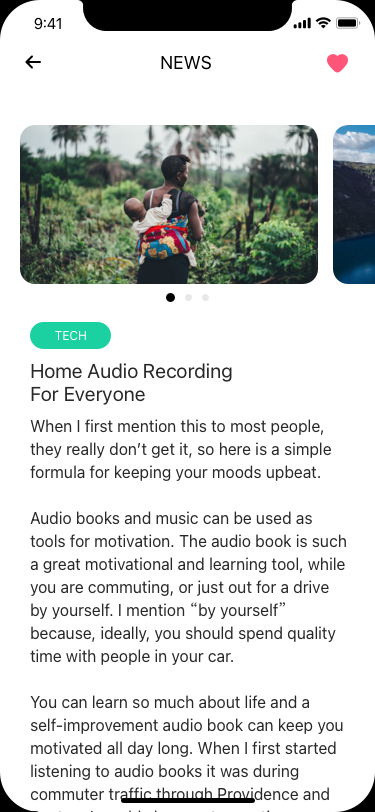
Text in this UI design:
NEWS
Home Audio Recording
For Everyone
When I first mention this to most people, they really don’t get it, so here is a simple formula for keeping your moods upbeat.

Audio books and music can be used as tools for motivation. The audio book is such a great motivational and learning tool, while you are commuting, or just out for a drive by yourself. I mention “by yourself” because, ideally, you should spend quality time with people in your car.

You can learn so much about life and a self-improvement audio book can keep you motivated all day long. When I first started listening to audio books it was during commuter traffic through Providence and Boston. I would show up to meetings relaxed, with fresh ideas, and motivated. When people asked me the secret, I told them about the magic of audio books.

Most of them never asked me again, thought I was some strange eternal optimist, and never bothered to try an audio book.

Unfortunately, many people are slaves to stress, and don’t want to change anything. They go about their lives with a perfect recipe for a heart attack and high blood pressure.

Here is the ultimate recipe for a very sad and short life. You must combine “running late” to work, high volume traffic, the daily latte, a high stress job, and show up barely on time or late.

Some people are, what I call, “mad at the world.” They drive from one intersection to the next, making gestures at everyone. Some of these people can be helped, while others go through a daily cycle of frustration and even invite violence.

Now, let’s get back to you. As long as you stay aware, you have control over your motivation, moods, and level of optimism. So, take charge by plugging yourself into positive energy with books, audio books, music, and positive people.